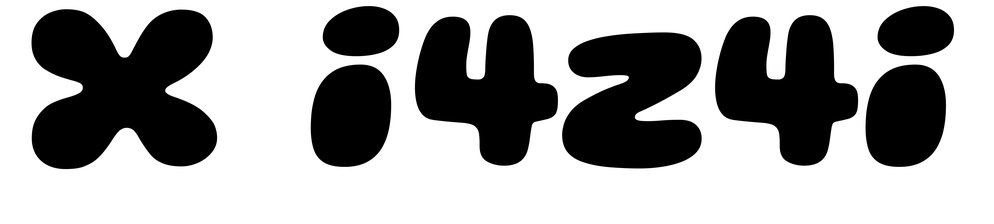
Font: Gluten_Black